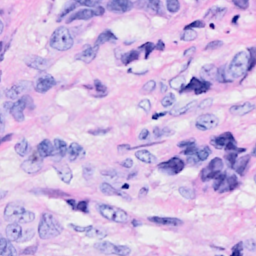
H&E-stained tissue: Breast